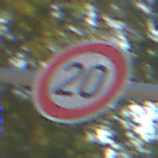
Verkehrszeichen: Geschwindigkeit20
Umgebung: Outdoor, Suburban
Tageszeit: MorningAfternoon
Wetter: Clear
Licht: Natural
Jahreszeit: NotSpecified
Kontrast: HighContrast